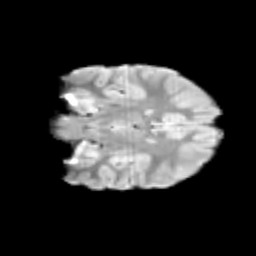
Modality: T2w
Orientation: coronal
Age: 9
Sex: female
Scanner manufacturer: siemens
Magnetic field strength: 3 T
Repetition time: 3.8 s
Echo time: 0.07 s